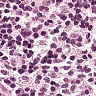
Metastatic tissue present: no